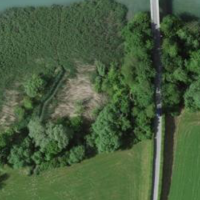
EUNIS habitat code: 24
Species observed at this site:
Cyanistes caeruleus
Acer campestre
Aegithalos caudatus
Buteo buteo
Cygnus olor